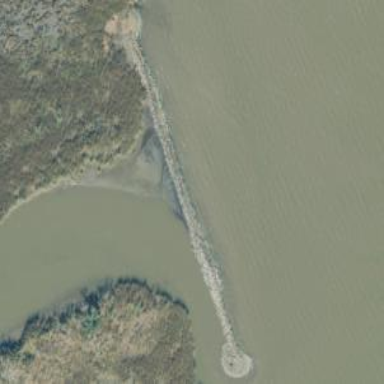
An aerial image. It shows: Breakwater structure.